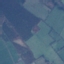
Land use / land cover: Pasture